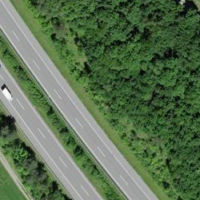
EUNIS habitat code: 57
Species observed at this site:
Tettigonia cantans
Chorthippus biguttulus
Gryllus campestris